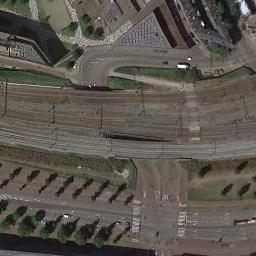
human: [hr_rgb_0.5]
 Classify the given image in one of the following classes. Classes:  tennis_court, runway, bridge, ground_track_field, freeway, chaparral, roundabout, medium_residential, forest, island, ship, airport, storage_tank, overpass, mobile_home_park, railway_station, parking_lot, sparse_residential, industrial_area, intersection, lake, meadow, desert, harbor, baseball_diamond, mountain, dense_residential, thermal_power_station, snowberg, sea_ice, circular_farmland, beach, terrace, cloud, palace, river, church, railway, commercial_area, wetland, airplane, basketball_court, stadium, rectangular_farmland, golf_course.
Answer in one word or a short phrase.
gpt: railway